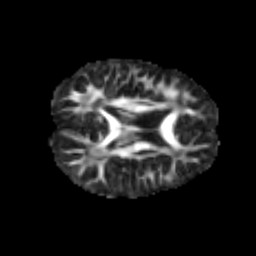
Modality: FA
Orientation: axial
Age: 7
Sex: male
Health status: healthy